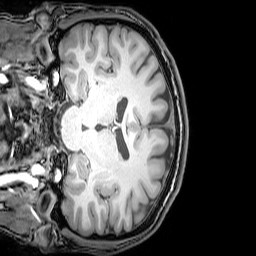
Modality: T1w
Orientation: coronal
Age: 24
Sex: male
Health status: healthy
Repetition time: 0.081 s
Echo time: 0.037 s